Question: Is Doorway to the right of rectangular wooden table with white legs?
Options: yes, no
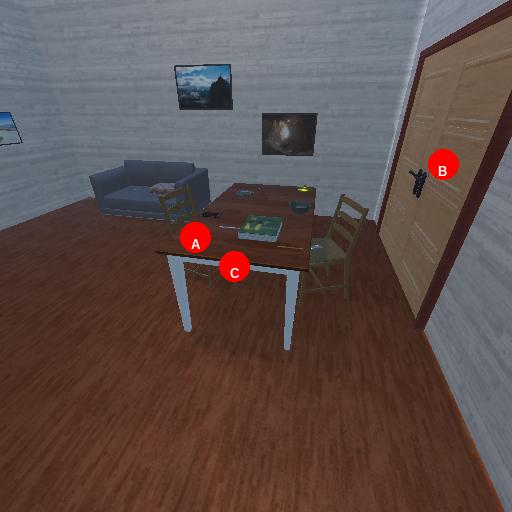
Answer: yes